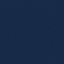
Land use / land cover: SeaLake